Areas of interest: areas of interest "Parking Lot"
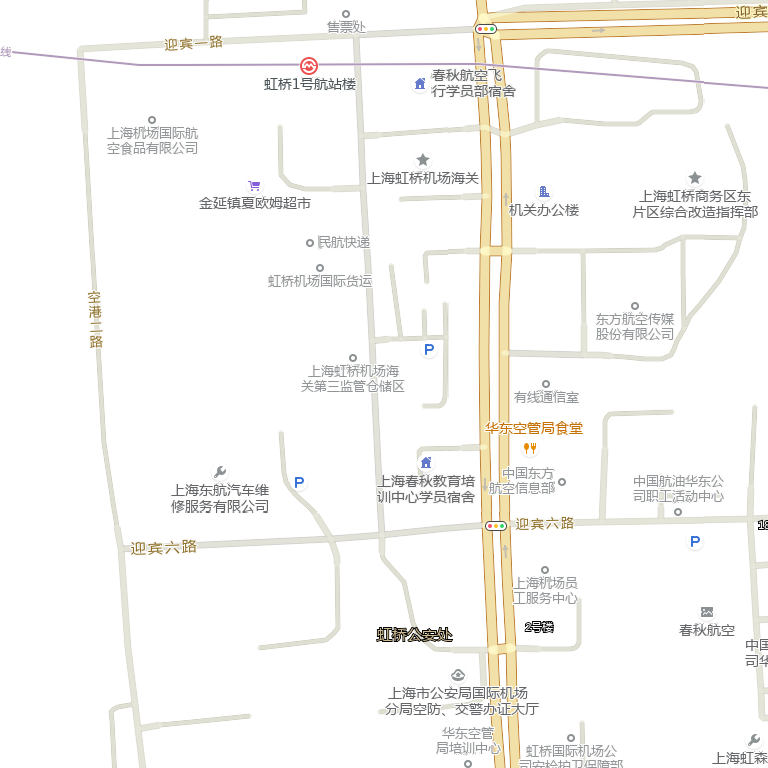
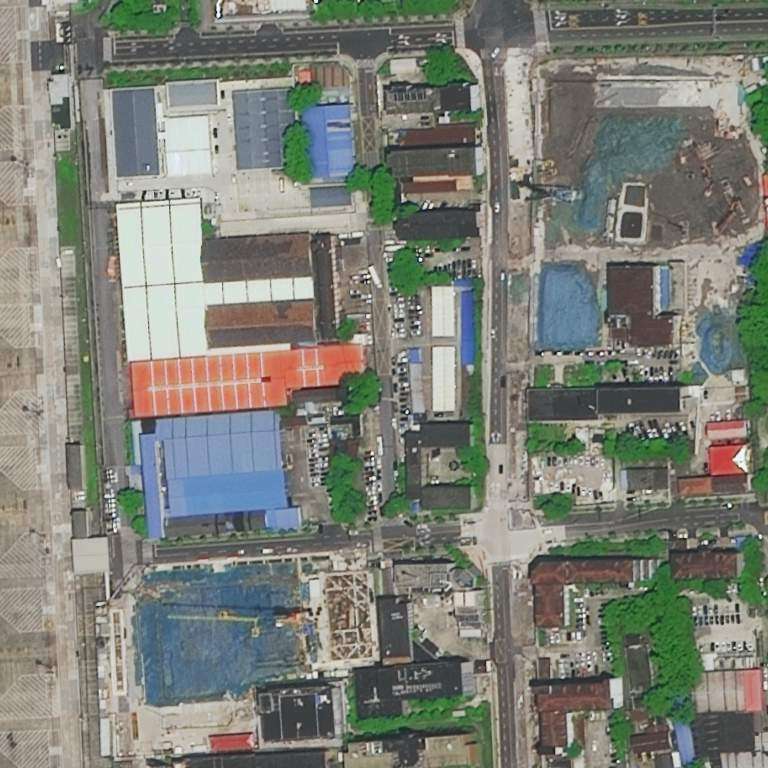